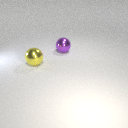
large purple metal sphere to the right of large yellow metal sphere